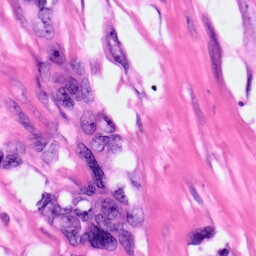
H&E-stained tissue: Pancreatic